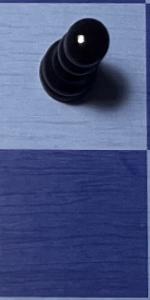
Label: Empty